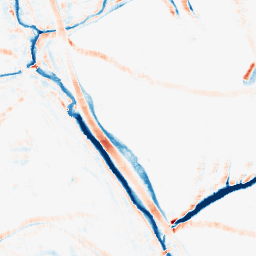
Category: morphological
Decomposition family: morphological_rect
Decomposition parameters: operation: average
width: 10
height: 10
Upsampling method: lanczos
Upsampling parameters: scale: 2
Upsampling scale: 2